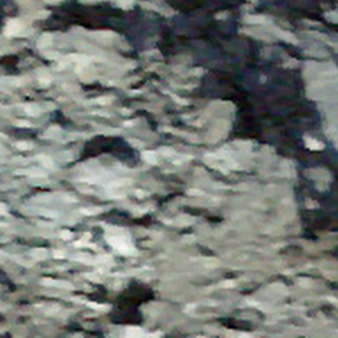
Label: other